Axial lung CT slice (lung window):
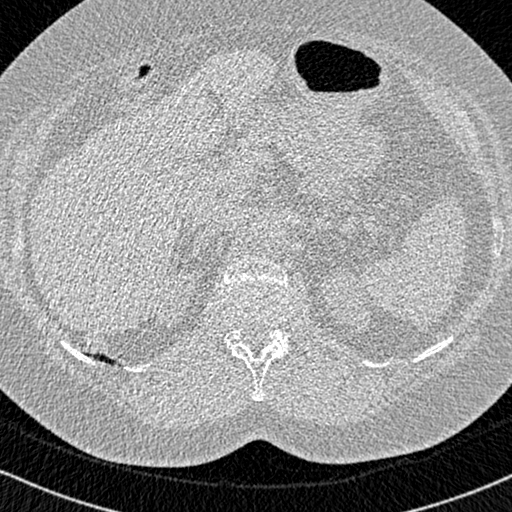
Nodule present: no